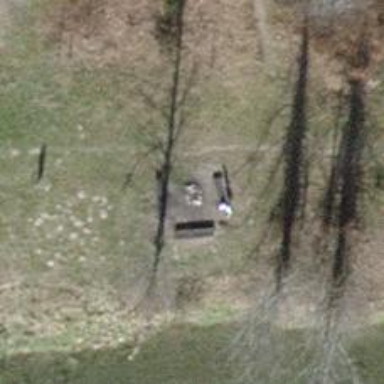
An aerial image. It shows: Picnic site popular for tourists.